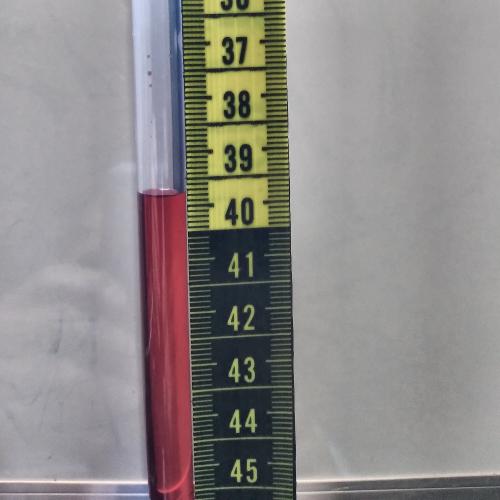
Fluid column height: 39.8 cm